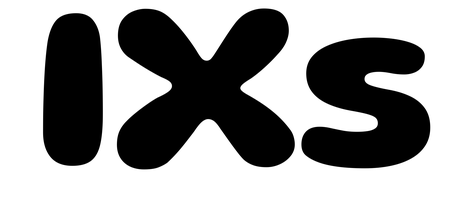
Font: Gluten_Bold